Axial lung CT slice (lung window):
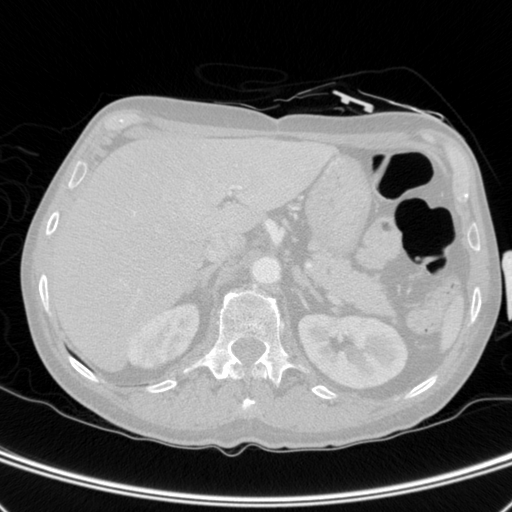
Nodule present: no